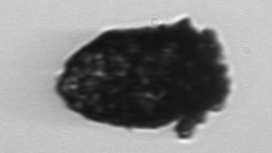
Label: Stenosemella_pacifica